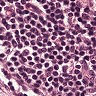
Metastatic tissue present: no